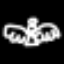
Label: angel